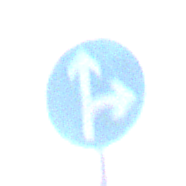
Verkehrszeichen: VorgeschriebeneFahrtrichtungGeradeausOderRechts
Umgebung: Outdoor, RoadRail
Tageszeit: SunriseSunset
Wetter: PartlyCloudy
Licht: Natural
Jahreszeit: NotSpecified
Kontrast: LowContrast